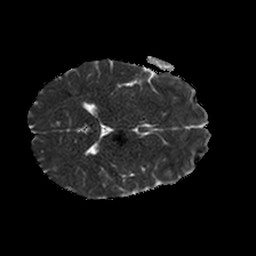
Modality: ADC
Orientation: axial
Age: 30
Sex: female
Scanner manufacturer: philips
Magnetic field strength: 1.5 T
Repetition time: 3.4 s
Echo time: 0.06922 s